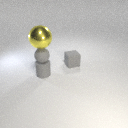
small gray rubber cylinder below small gray rubber sphere